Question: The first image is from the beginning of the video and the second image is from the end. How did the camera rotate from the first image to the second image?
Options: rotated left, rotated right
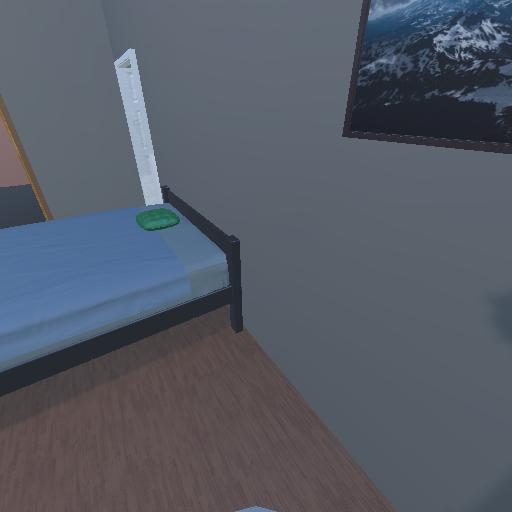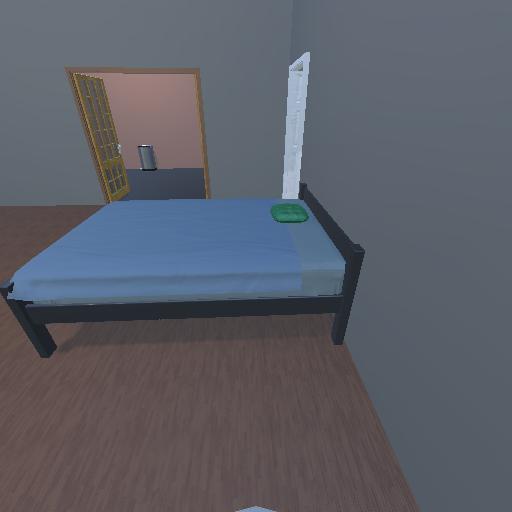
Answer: rotated left